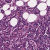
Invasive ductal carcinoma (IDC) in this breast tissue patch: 1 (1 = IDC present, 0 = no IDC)